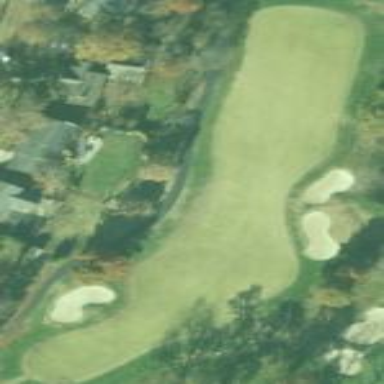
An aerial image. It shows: Scenic golf fairway.